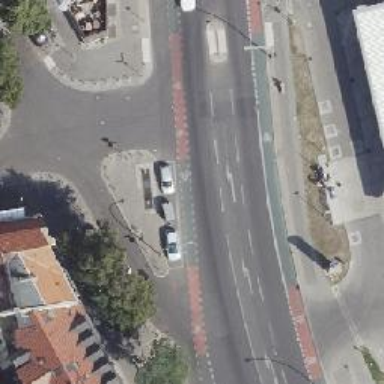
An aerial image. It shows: Secondary road with asphalt surface and lane markings. There are separate sidewalks on both sides and cycle lanes. The cycle lane on the right includes crossing.